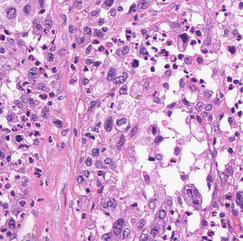
Tumor epithelial tissue: yes
Tumor-associated stroma tissue: yes
Normal tissue: no